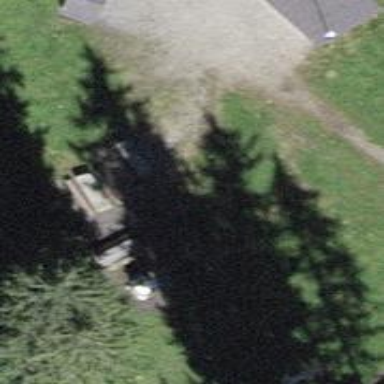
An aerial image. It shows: Picnic table located in leisure land area.